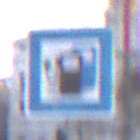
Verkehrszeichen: LadestationFuerElektrofahrzeuge
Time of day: SunriseSunset
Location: Outdoor (Urban)
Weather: PartlyCloudy
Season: NotSpecified
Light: Natural